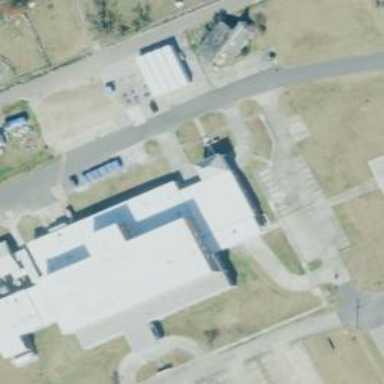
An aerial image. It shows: Hospital building.